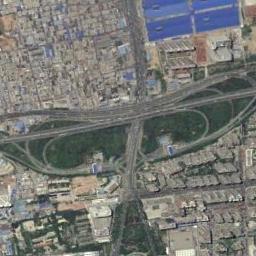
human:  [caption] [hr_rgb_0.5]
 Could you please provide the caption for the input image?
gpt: The intricated overpasses is over the roads in the city .

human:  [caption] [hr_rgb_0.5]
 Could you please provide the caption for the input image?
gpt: Here are two parallel overpasses .

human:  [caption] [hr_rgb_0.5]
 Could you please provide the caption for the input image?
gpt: The overpass is on the grass next to some houses .

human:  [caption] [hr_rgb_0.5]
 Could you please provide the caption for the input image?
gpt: Many buildings of different shapes and sizes are beside the overpass .

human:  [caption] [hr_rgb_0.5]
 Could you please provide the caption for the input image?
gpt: There are many buildings and green trees around the overpass .